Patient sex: F
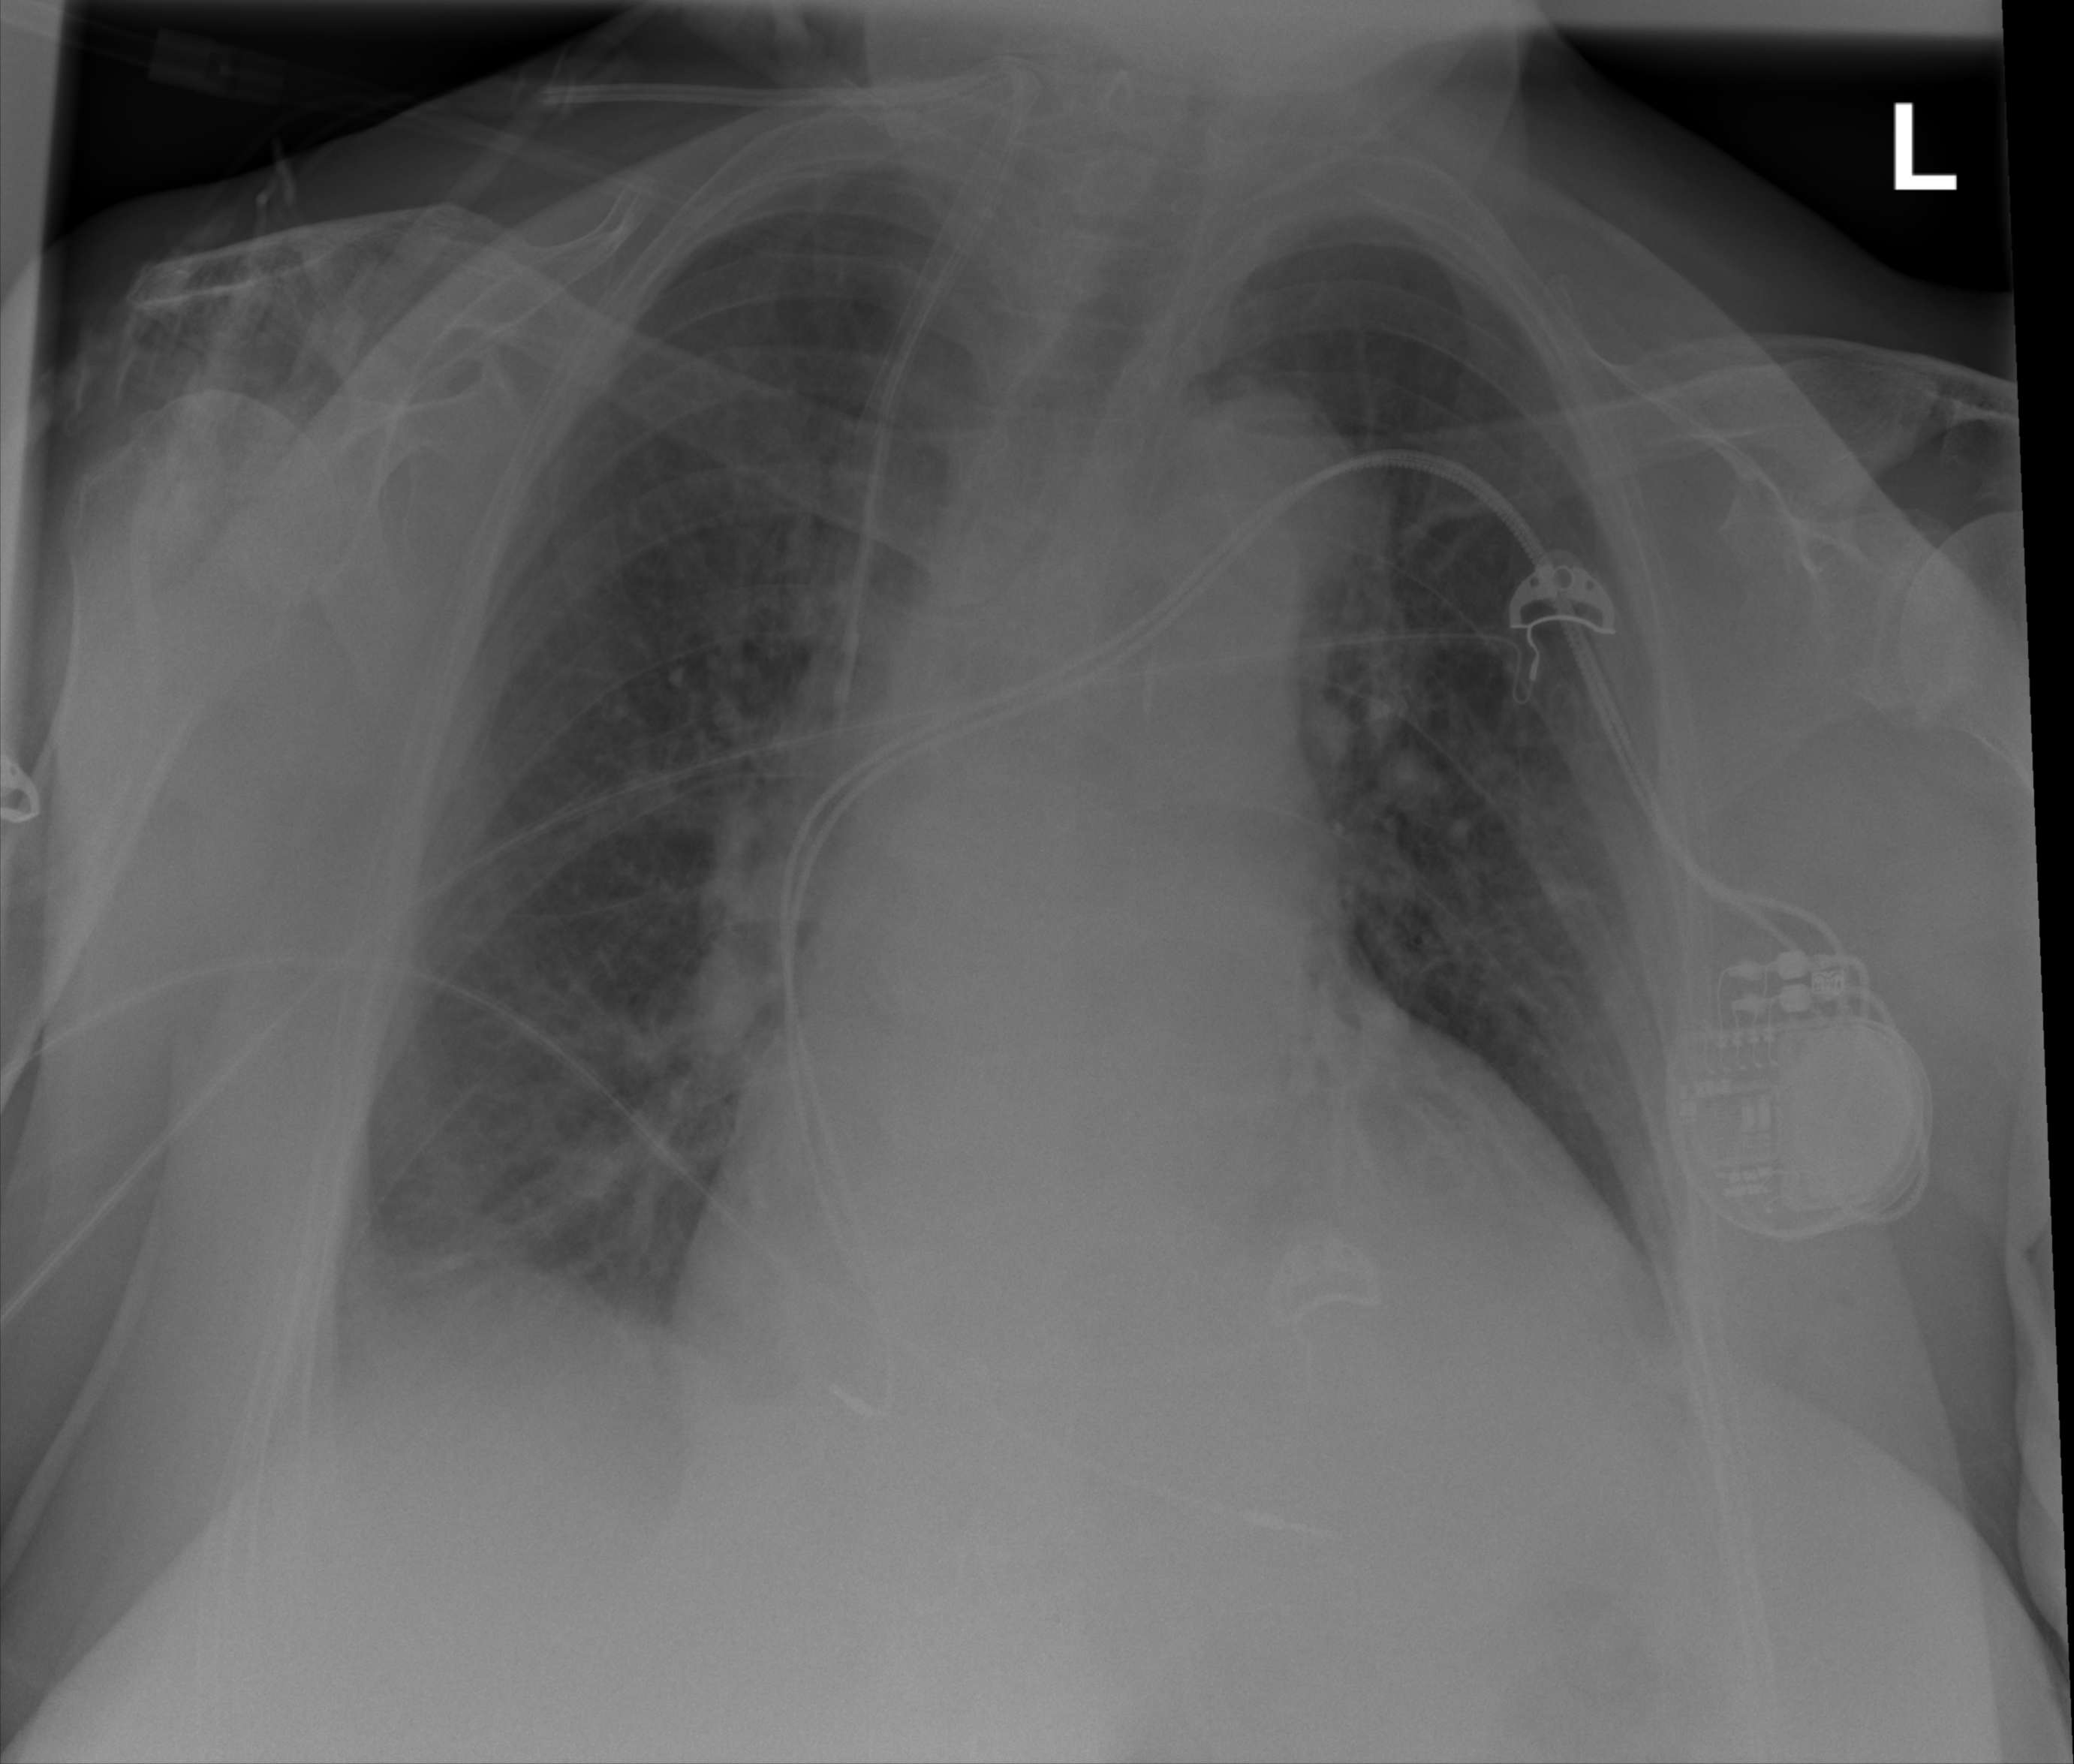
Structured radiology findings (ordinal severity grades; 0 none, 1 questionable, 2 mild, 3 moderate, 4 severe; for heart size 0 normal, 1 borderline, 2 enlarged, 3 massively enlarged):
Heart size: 0
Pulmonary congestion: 2
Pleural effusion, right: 2
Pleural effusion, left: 1
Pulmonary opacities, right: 0
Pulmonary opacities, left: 0
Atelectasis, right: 2
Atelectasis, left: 2